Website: bh-photo
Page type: customer-info-address
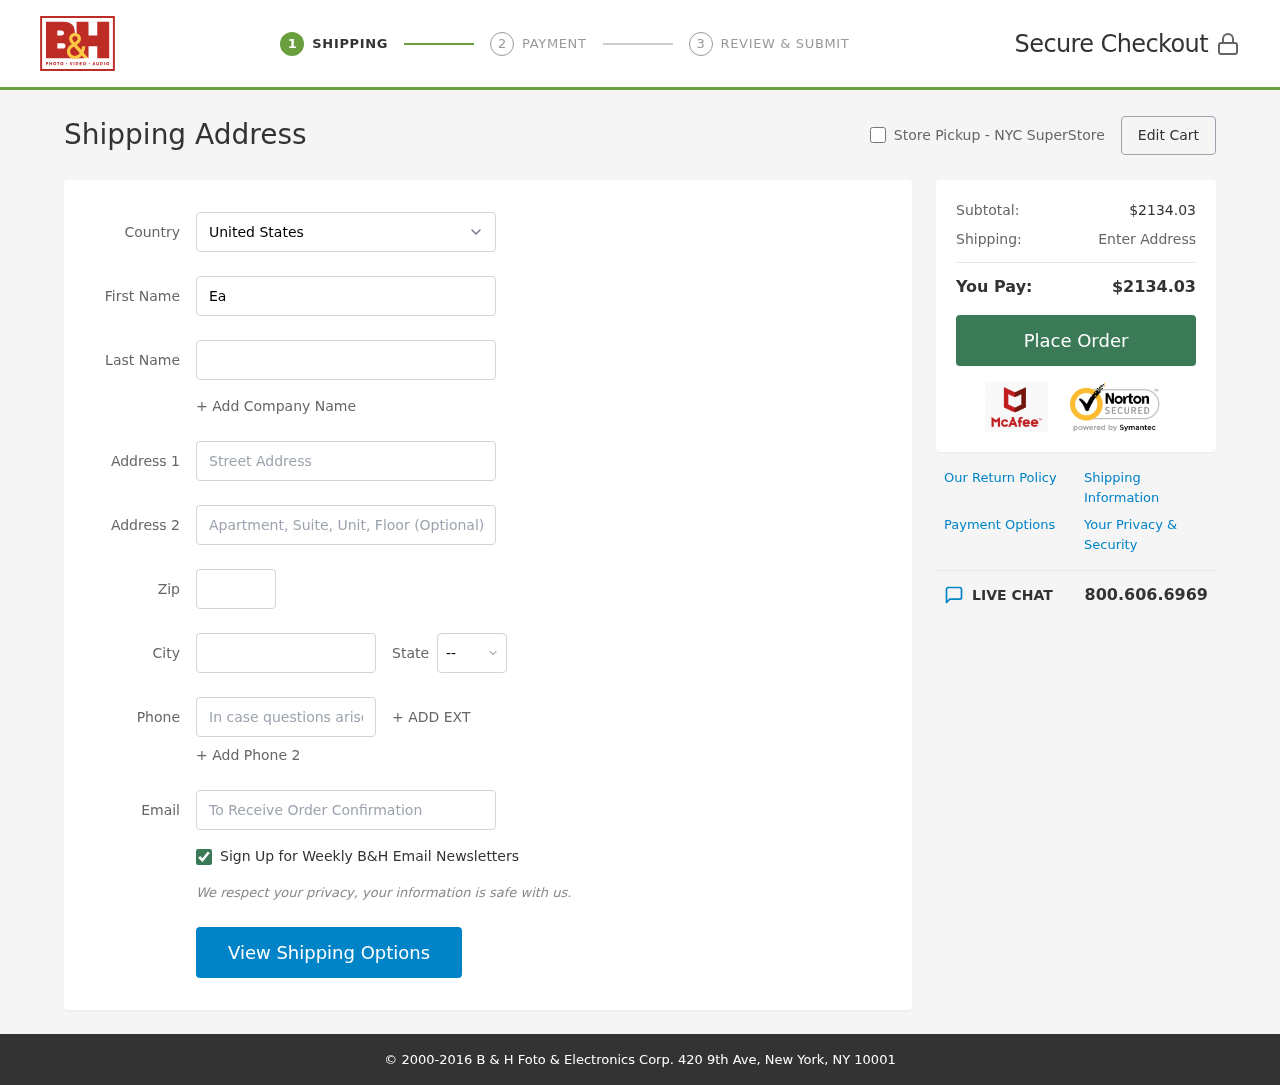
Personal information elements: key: PII_CITY
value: Lake Heather
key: PII_COUNTRY
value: United States
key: PII_EMAIL
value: earl.johnson@yahoo.com
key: PII_FIRSTNAME
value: Earl
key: PII_LASTNAME
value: Johnson
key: PII_PHONE
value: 4438482677
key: PII_POSTCODE
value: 71637
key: PII_STATE_ABBR
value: MA
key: PII_STREET
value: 97306 Tanya Motorway
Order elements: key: ORDER_SUBTOTAL
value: $2134.03
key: ORDER_TOTAL
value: $2134.03